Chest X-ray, PA view. Patient: 42 years old, sex M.
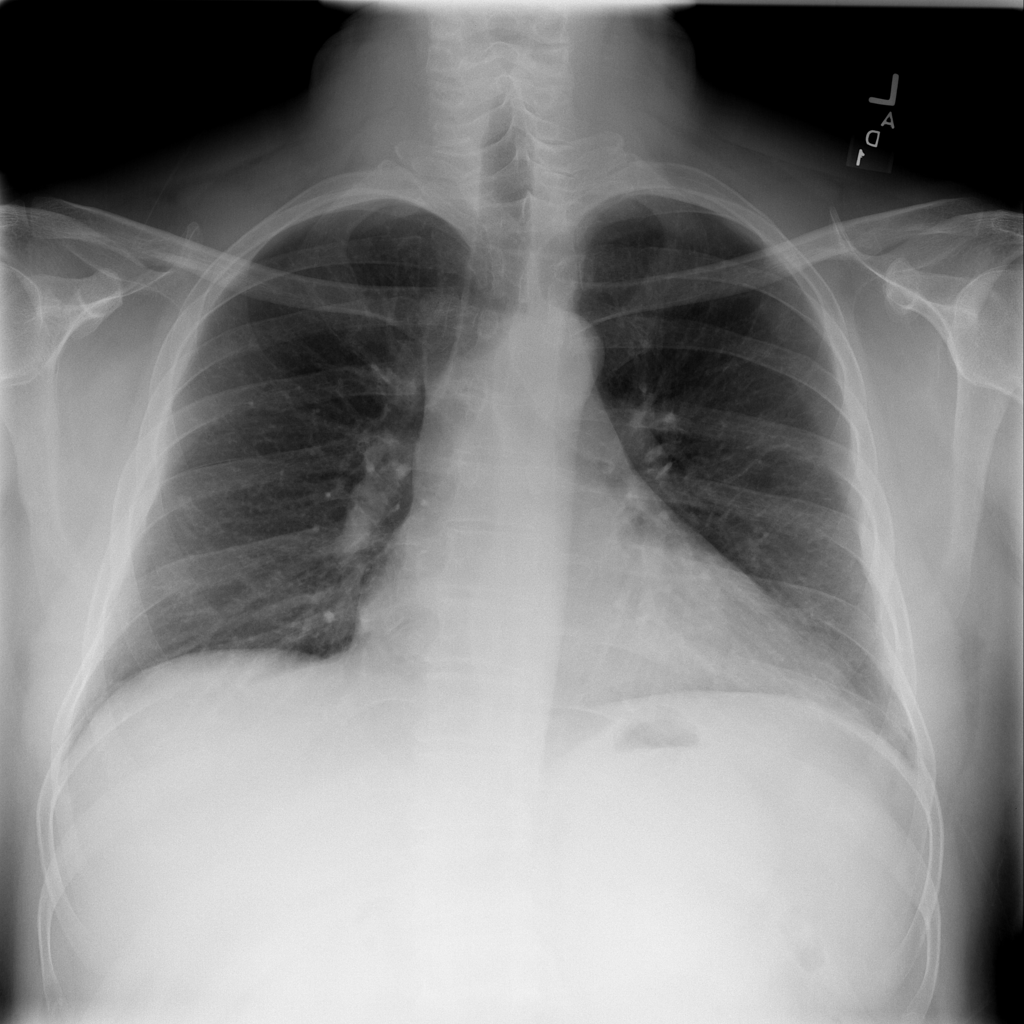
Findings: No Finding